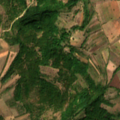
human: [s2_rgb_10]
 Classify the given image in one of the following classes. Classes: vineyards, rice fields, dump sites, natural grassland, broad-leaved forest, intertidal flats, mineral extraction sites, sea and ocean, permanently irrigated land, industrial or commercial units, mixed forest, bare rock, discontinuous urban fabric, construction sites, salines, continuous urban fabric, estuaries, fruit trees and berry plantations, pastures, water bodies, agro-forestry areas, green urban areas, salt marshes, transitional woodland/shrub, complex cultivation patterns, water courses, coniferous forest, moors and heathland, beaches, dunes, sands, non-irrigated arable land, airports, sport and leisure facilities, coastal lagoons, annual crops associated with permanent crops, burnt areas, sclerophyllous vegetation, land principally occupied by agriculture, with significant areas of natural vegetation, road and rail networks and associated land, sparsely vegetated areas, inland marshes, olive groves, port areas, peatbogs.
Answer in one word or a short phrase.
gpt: complex cultivation patterns, land principally occupied by agriculture, with significant areas of natural vegetation, broad-leaved forest, transitional woodland/shrub